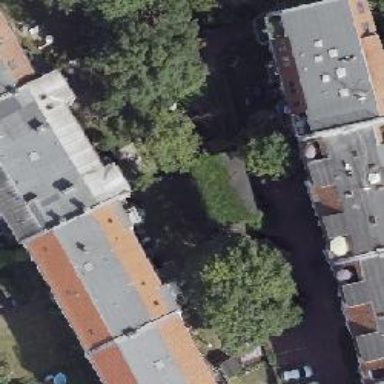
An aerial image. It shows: Unique apartment building with double saltbox roof shape.